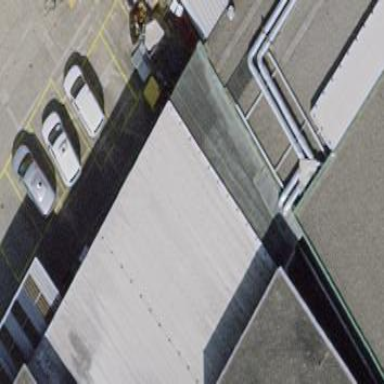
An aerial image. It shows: View of roof of building.